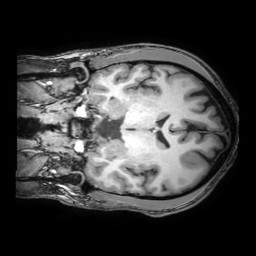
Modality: T1w
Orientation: coronal
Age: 28
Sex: male
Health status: healthy
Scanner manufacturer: philips
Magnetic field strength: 3 T
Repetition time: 0.0079 s
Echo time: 0.0035 s